Question: I need to perform two-point correlation function from <URL>. The question is how now I convert the 2D binary matrix or ones and zeros to a list of the coordinates of only the ones. The basic code line is this one:
'''
import numpy as np
import cv2
from astroML.correlation import two_point
import matplotlib.pyplot as plt
im_normal = cv2.imread('example.jpg')
im_gray = cv2.imread('example.jpg', cv2.CV_LOAD_IMAGE_GRAYSCALE)
(thresh, im_bw) = cv2.threshold(im_gray, 128, 255, cv2.THRESH_BINARY | cv2.THRESH_OTSU)
'''
Do I have to loop over all of the cells of the matrix, and pull the coordinates or is there an easy numpy way to do it?
The image on which I would like to perform the analysis -

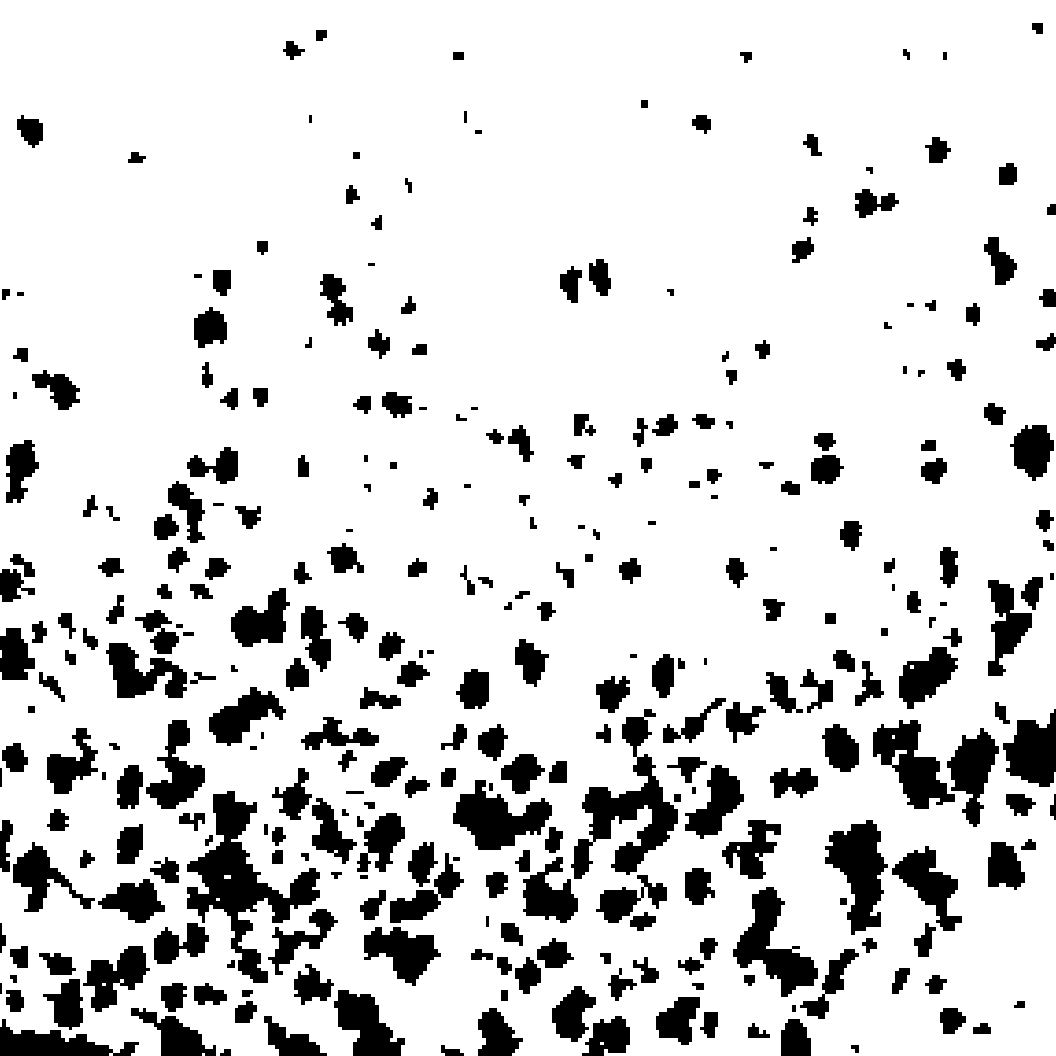
Answer: Yup, just like most things I've thought to accomplish by looping over the array: numpy has a built-in solution.
'''
[numpy.nonzero][1]
numpy.nonzero(a)
Return the indices of the elements that are non-zero.
Returns a tuple of arrays, one for each dimension of a, containing the indices of the non-zero elements in that dimension. The corresponding non-zero values can be obtained with:
'a[nonzero(a)]'
To group the indices by element, rather than dimension, use:
'transpose(nonzero(a))'
The result of this is always a 2-D array, with a row for each non-zero element.
'''
Code example:
'''
>>> x = np.eye(3)
>>> x
array([[ 1., 0., 0.],
[ 0., 1., 0.],
[ 0., 0., 1.]])
>>> np.nonzero(x)
(array([0, 1, 2]), array([0, 1, 2]))
'''